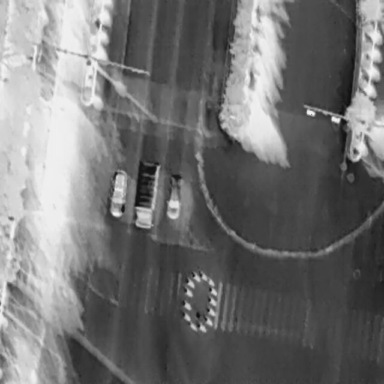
There are two Cars in the infrared image.